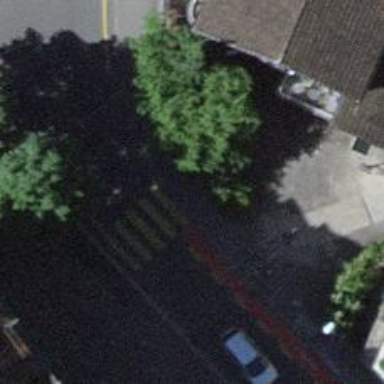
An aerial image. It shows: Sidewalk along the footway.